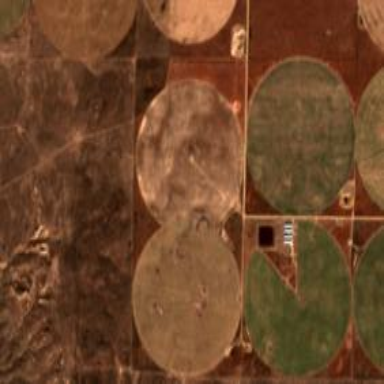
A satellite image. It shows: Farmland with pivot irrigation system.